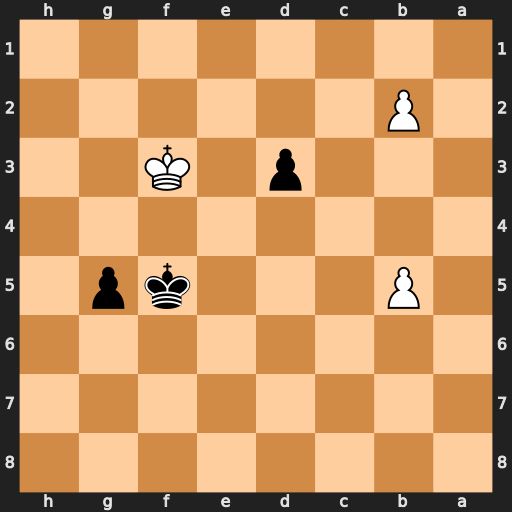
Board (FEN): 8/8/8/1P3kp1/8/3p1K2/1P6/8
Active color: b
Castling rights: -
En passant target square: -
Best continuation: g4+ Ke3 g3 Kxd3 g2 b6 g1=Q